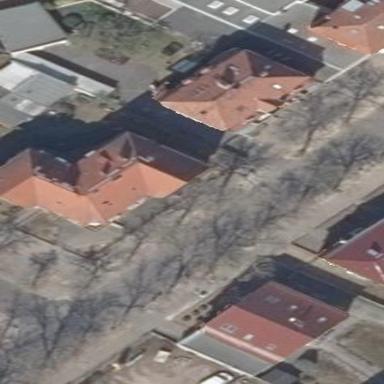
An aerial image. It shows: View of apartment building.